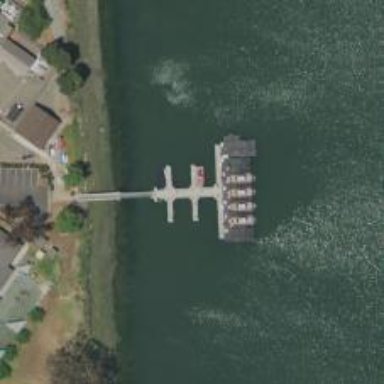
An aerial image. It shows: Man-made pier.